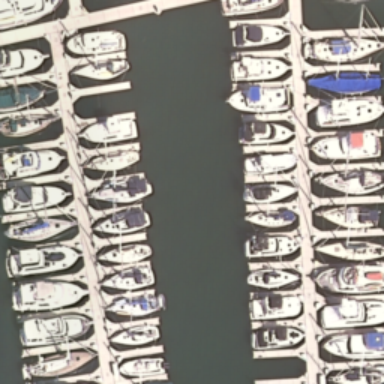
Lots of boats docked at the harbor the water is deep blue .